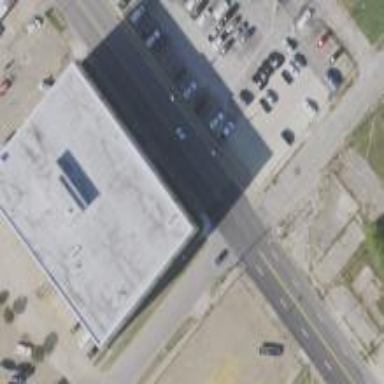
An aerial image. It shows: Warehouse building.